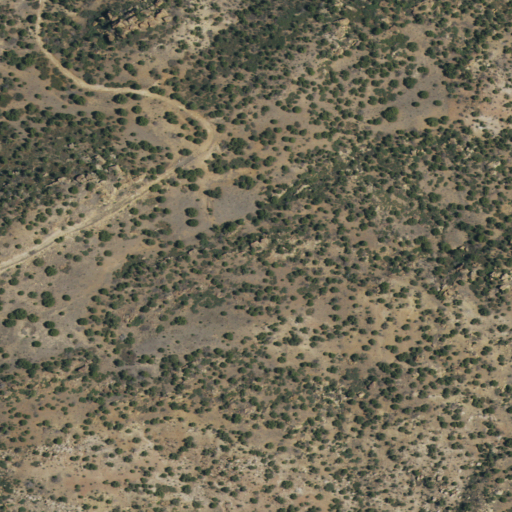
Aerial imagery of mountain in New Mexico named Peacock Hill containing evergreen forest, shrub, and grassland